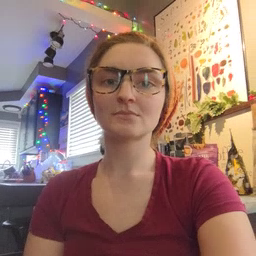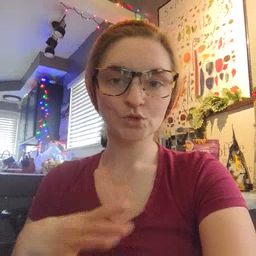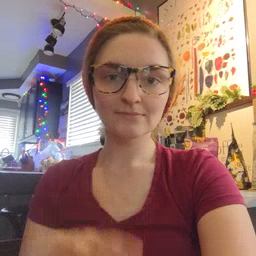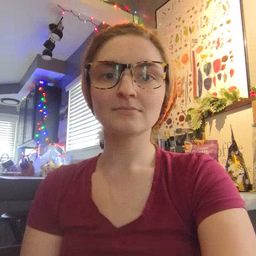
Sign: shirt